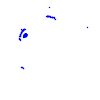
Particle: pion